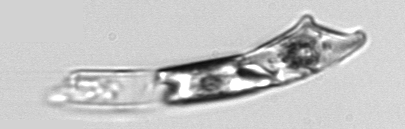
Label: Eucampia